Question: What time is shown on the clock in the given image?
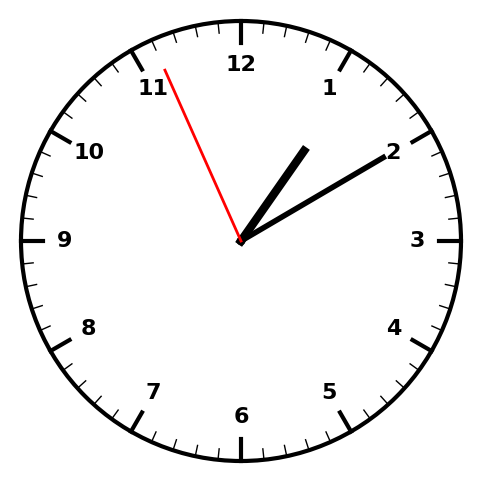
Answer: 01:09:56